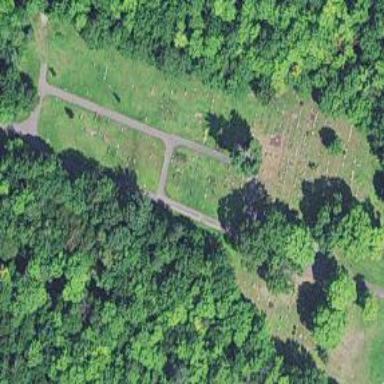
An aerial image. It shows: Cemetery.